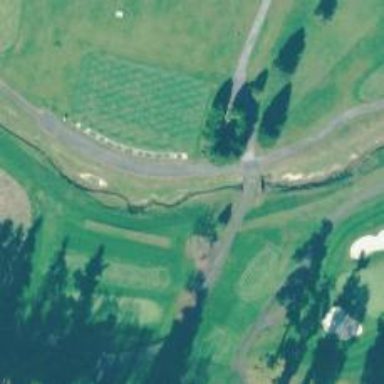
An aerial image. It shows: Lateral water hazard in golf course.